Field crop: tomato
Growth stage: 1
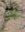
Species: solanum